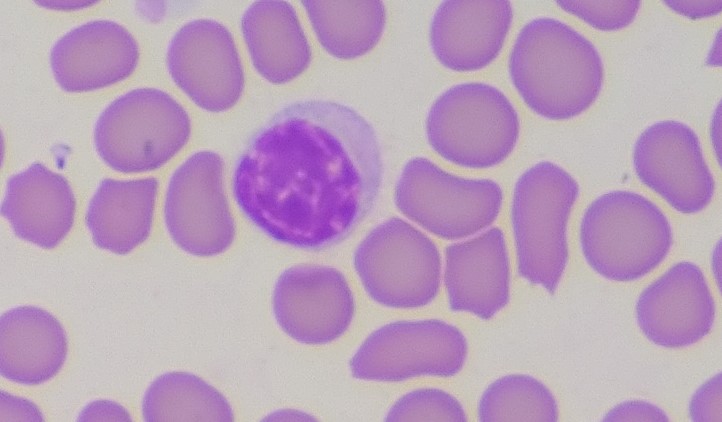
White blood cell type: Lymphocyte